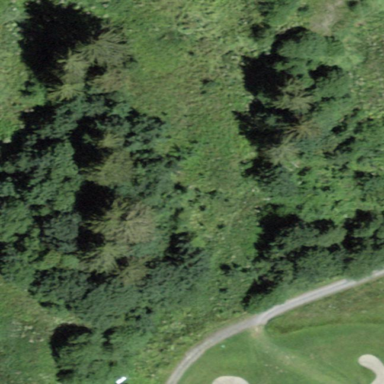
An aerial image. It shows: Beautiful woodland area.